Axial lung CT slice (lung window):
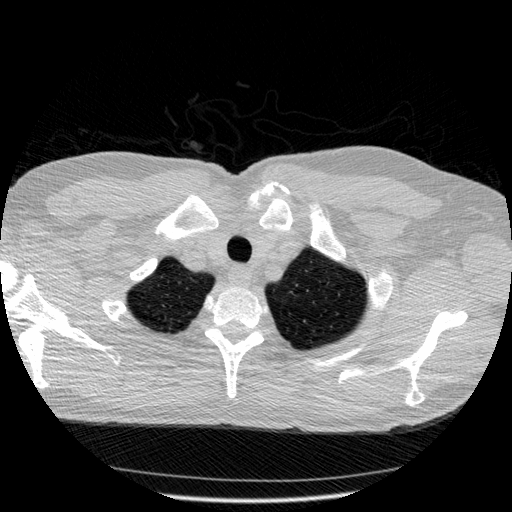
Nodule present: no